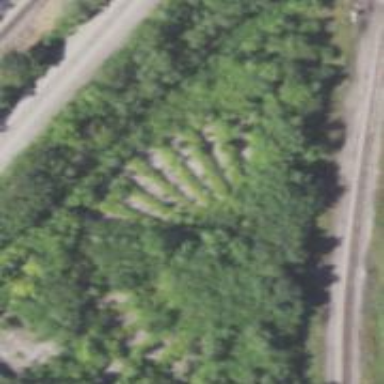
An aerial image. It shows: Abandoned railway.